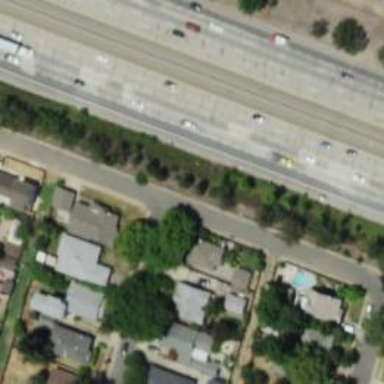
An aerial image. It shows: Residential road with asphalt surface and sidewalk on the left.